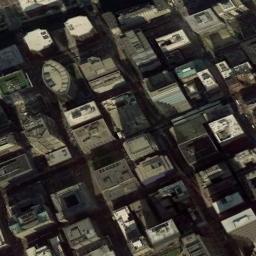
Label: commercial_area